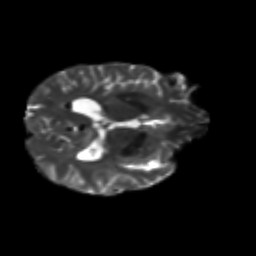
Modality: T2w
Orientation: axial
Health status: ill
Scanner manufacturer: siemens
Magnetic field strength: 3 T
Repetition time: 6.8 s
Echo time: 0.097 s